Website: lowes
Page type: customer-info-address
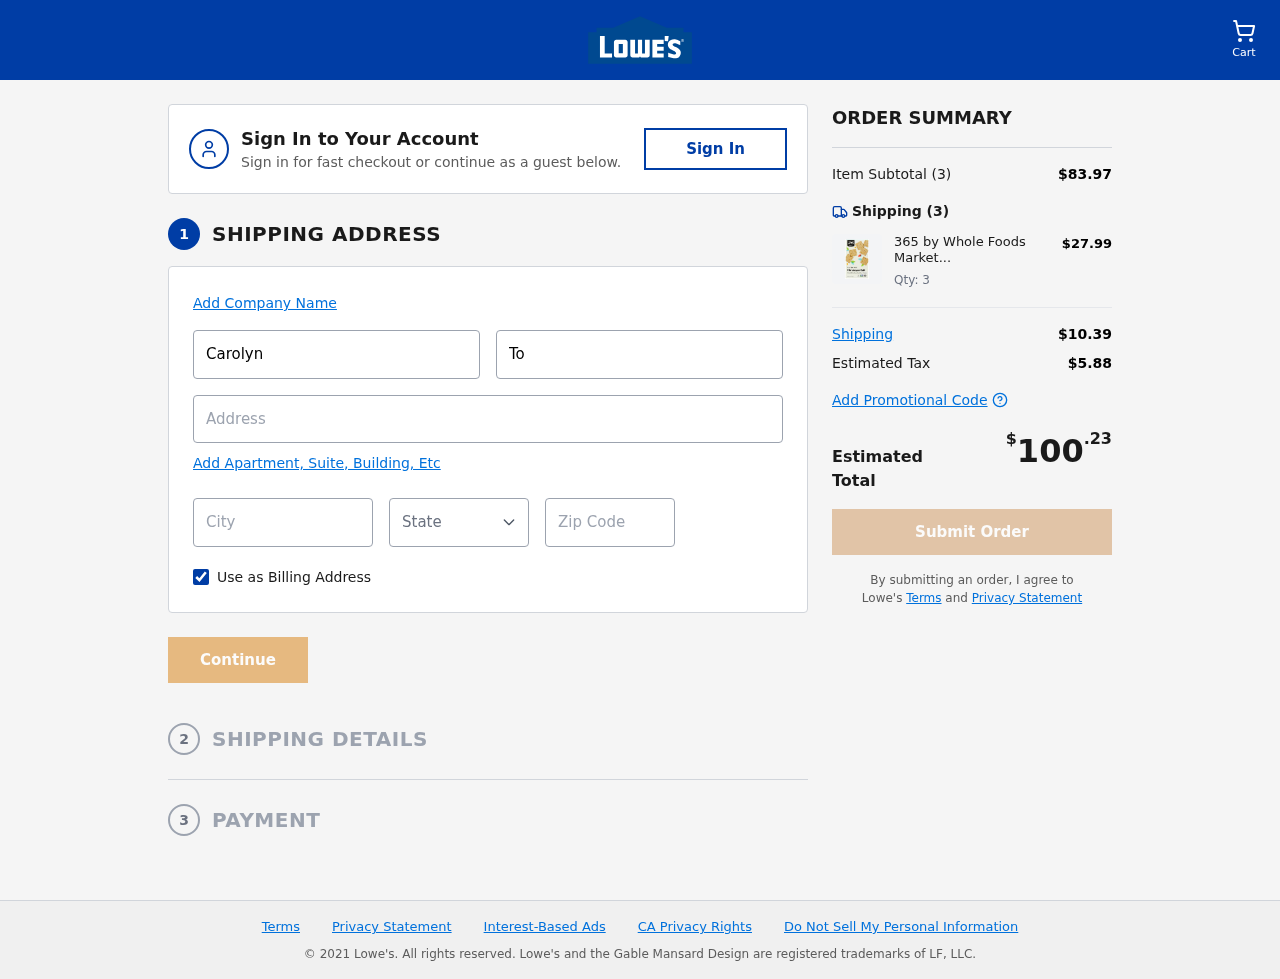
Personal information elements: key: PII_CITY
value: North Nicolas
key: PII_FIRSTNAME
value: Carolyn
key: PII_LASTNAME
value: Torres
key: PII_POSTCODE
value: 69397
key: PII_STATE_ABBR
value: IL
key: PII_STREET
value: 91107 Timothy Spur Apt. 301
Product elements: key: PRODUCT1_NAME
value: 365 by Whole Foods Market, Gluten Free Almond & Sunflower Seed Flour Crackers, Himalayan Salt, 4 Oun
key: PRODUCT1_PRICE
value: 27.99
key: PRODUCT1_QUANTITY
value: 3
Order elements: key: ORDER_NUM_ITEMS
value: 3
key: ORDER_SUBTOTAL
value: $83.97
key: ORDER_NUM_ITEMS2
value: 3
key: ORDER_SHIPPING_COST
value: $10.39
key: ORDER_TAX
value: $5.88
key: ORDER_TOTAL
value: $100.23